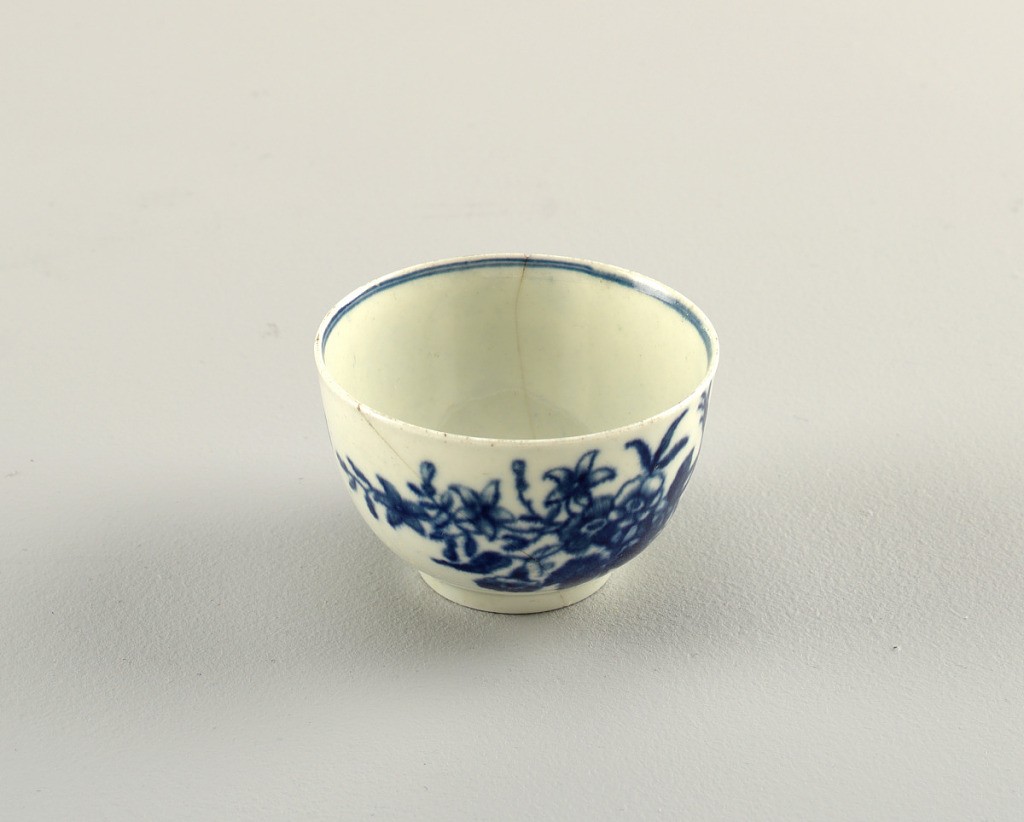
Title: Tea Bowl and Saucer
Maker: Royal Worcester, English, established 1751
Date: ca. 1770
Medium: soft paste porcelain, vitreous enamel
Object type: tea bowl and saucer
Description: Outcurving side with cylindrical foot, with curved side. Decoration of floral sprays and butterflies.